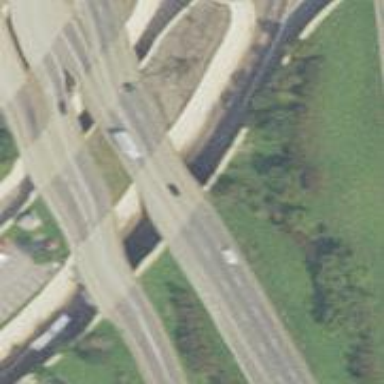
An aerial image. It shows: Bridge over motorway_link.